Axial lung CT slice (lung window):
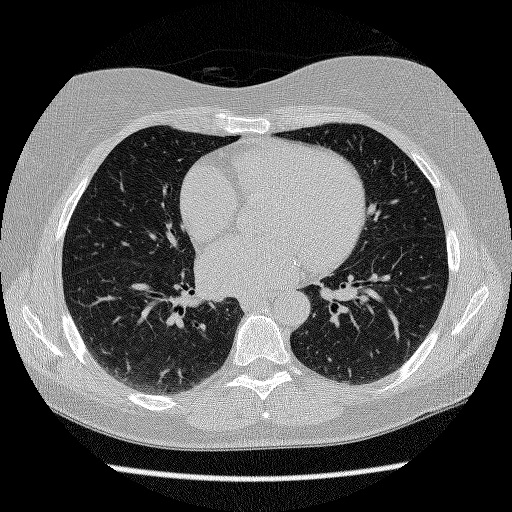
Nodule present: no